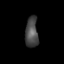
Tissue: lung
Cell type: Endothelial cells
Senescence score: 0.2064
Nuclear area (px): 383
Mean DAPI intensity: 73.789